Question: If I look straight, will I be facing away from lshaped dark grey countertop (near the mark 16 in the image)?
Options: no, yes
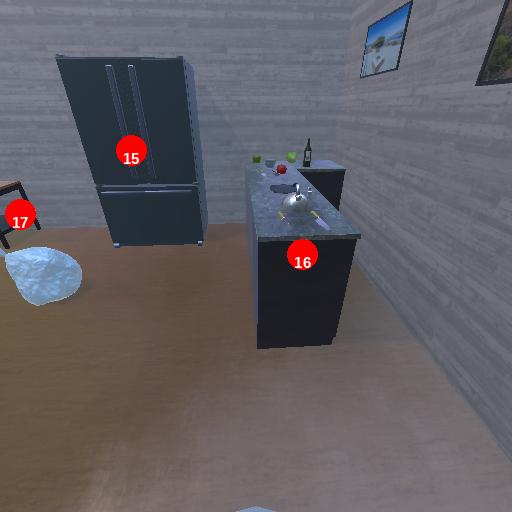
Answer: no